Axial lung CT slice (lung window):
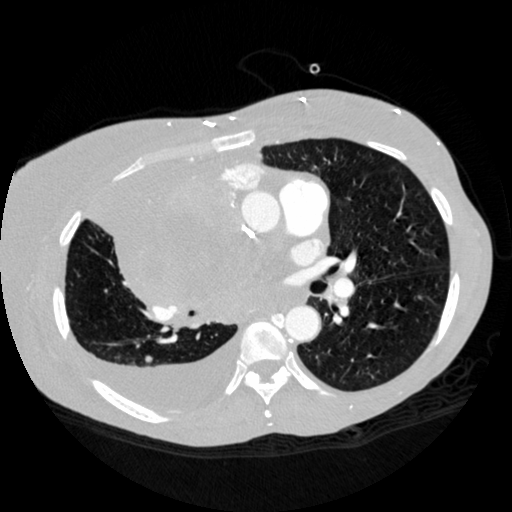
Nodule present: yes
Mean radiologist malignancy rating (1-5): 2.5